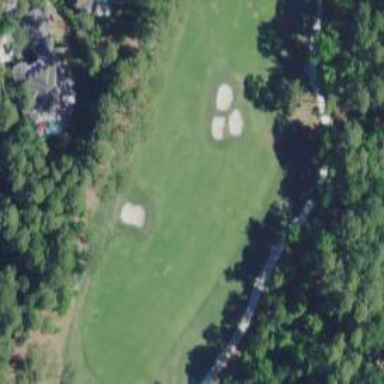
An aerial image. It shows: View of golf hole.